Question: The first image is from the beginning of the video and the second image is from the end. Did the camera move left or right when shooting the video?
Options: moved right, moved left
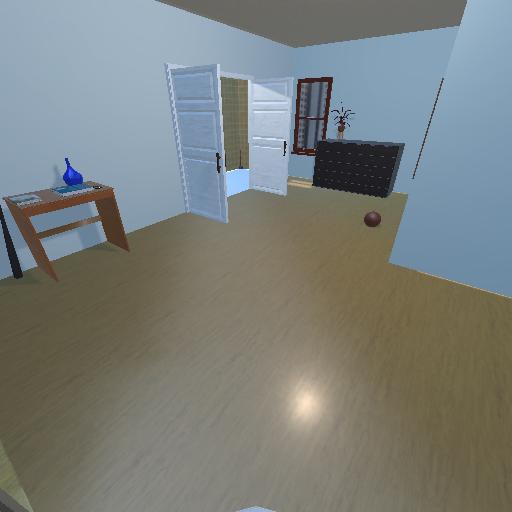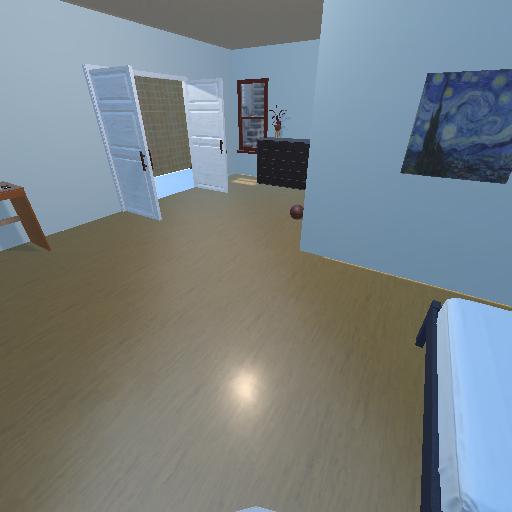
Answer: moved right